Question: Is there any library available for Windows Phone with the 'tags' in a search box feature? So if I start typing 'age', the search box should predict 'agent' and 'agent smith' etc and on tapping the predicted results, the search box gets filled with the tags (example image attached). Handling events like, 'backkeypress' highlights the tag and another 'backkeypress' removes the tag etc. Predicting results is easy, what I am looking for is all the events handling for search box with tags. Any free/paid library for the same?

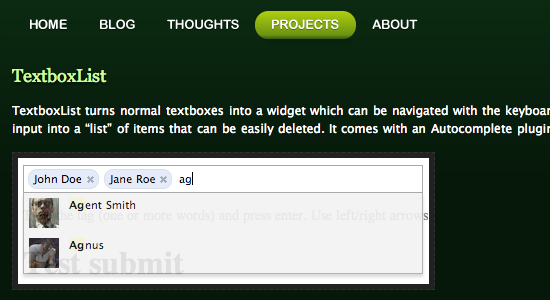
Answer: There are a few AutoCompleteBoxes (<URL>, but the just work for one item. If you want more items, you need to create the control by yourself.